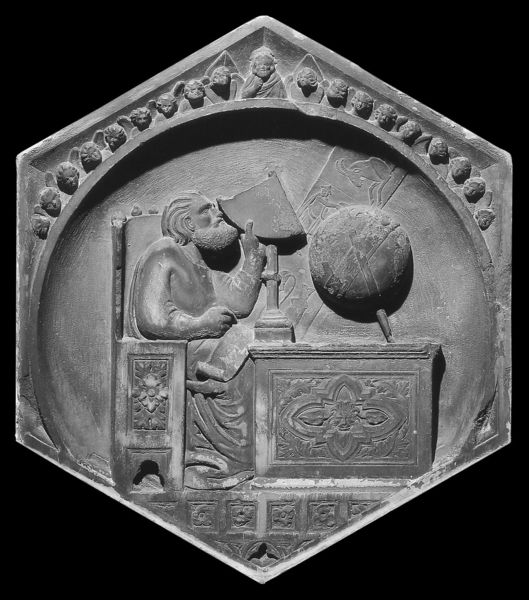
Titel: Reliefs vom Campanile des Domes in Florenz
Künstler: Andrea Pisano
Institution: Florenz, Museo dell’Opera del Duomo
Schlagwörter: mann, sitzen, grau, profil, stuhl, tisch, bart, stein, haare, sitzend, reh, globus